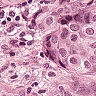
Metastatic tissue present: yes